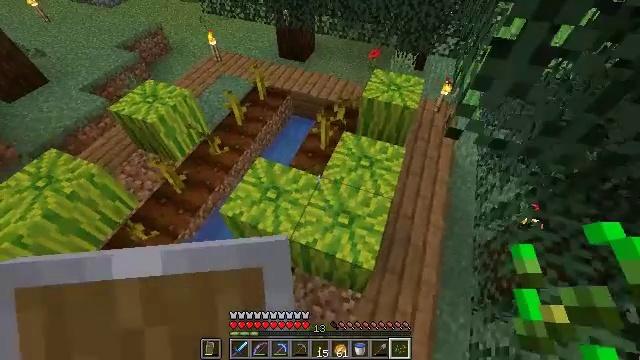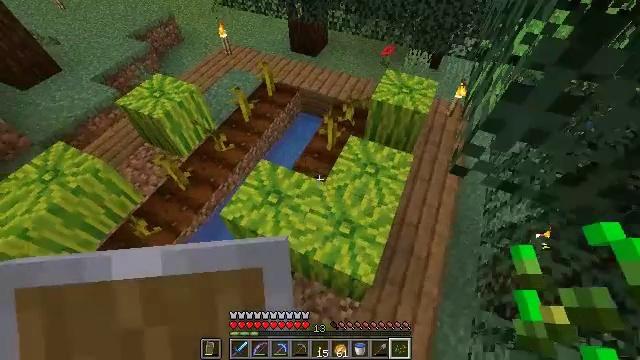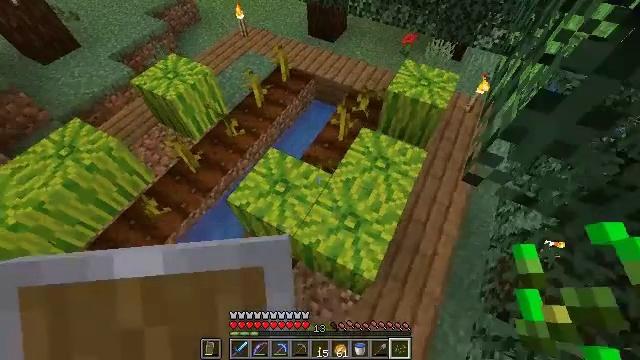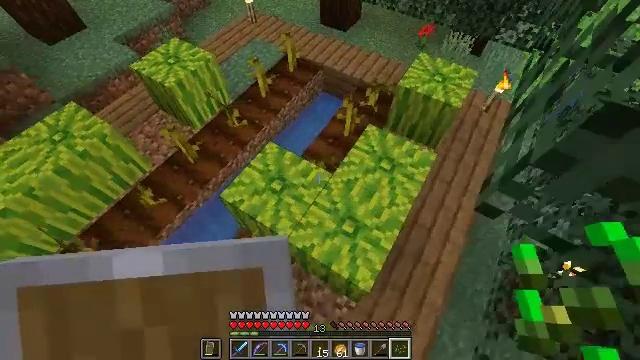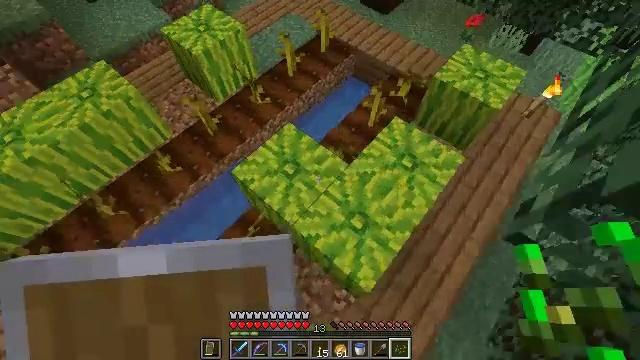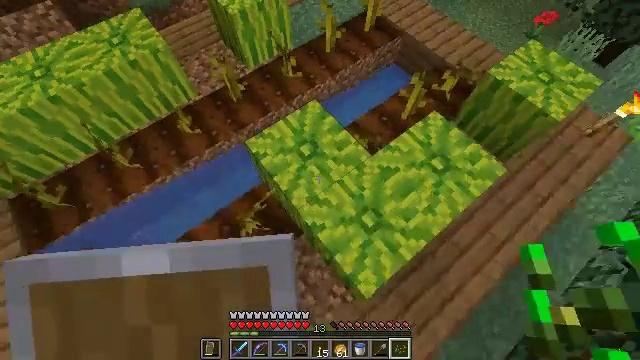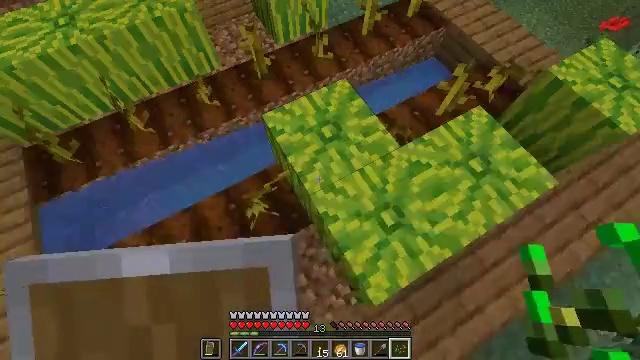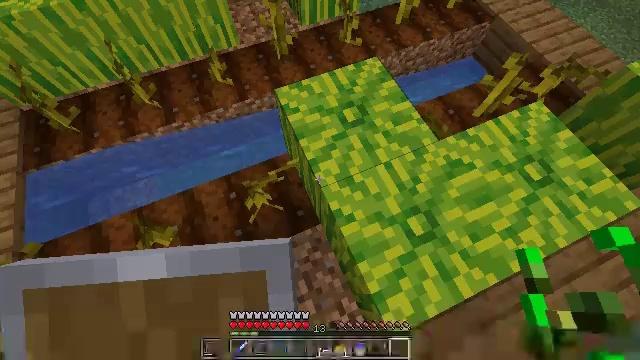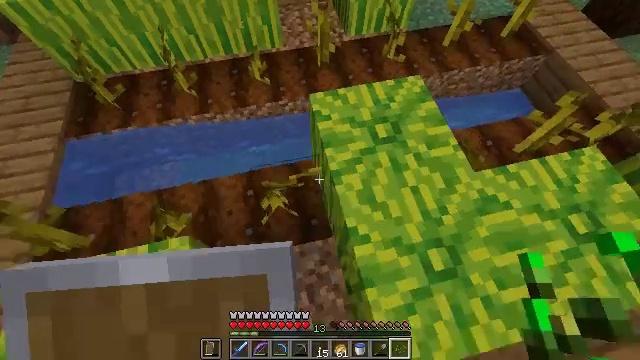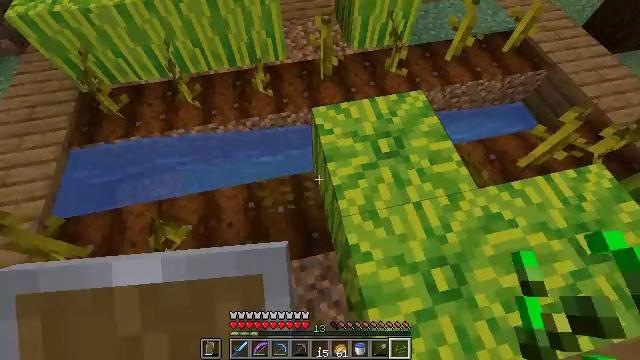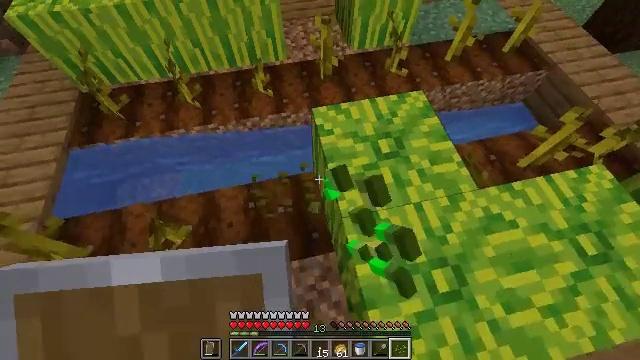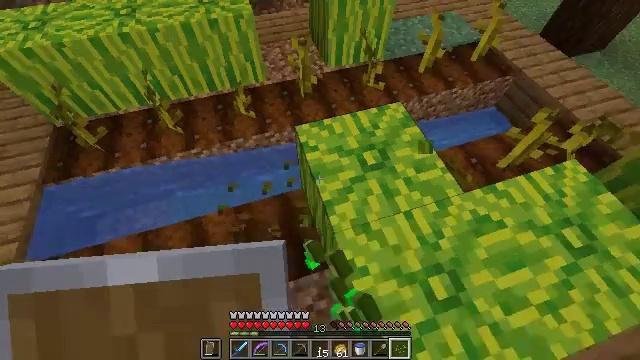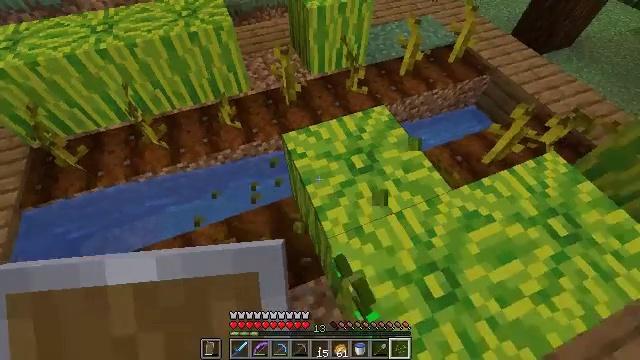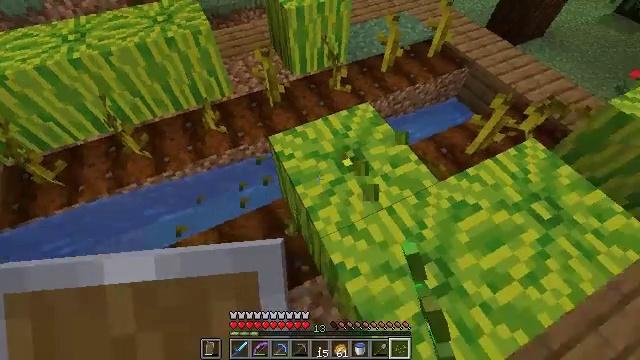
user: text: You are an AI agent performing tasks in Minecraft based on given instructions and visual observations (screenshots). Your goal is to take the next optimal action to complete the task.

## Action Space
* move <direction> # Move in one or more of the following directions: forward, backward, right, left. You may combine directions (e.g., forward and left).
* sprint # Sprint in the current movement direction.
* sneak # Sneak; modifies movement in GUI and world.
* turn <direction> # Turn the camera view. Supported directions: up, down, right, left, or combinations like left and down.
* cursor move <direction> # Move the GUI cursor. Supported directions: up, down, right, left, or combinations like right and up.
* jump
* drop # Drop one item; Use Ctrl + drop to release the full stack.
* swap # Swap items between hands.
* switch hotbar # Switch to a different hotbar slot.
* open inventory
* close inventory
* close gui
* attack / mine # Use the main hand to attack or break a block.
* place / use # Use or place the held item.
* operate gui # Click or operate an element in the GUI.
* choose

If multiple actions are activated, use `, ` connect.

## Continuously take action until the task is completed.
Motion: motion action
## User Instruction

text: Break the attached melon stem.
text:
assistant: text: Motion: move forward and move right, turn left and down
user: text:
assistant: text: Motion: move forward and move right, turn left and down
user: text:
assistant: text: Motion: move forward, turn left and down
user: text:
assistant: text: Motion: move forward, turn left and down
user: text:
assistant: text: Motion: move forward, turn left and down
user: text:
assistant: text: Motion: move forward, turn left and down
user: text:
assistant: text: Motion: turn left
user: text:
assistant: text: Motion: turn left and up
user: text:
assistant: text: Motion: turn up, attack / mine
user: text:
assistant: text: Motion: attack / mine
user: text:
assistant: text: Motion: turn right and up, attack / mine
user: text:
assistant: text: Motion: turn right and up, attack / mine
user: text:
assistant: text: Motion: turn right, attack / mine
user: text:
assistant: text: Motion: attack / mine